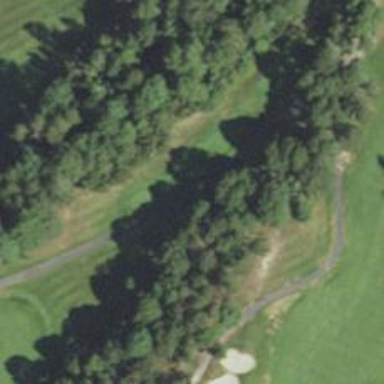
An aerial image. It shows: Service road designated as golf cart path.